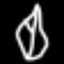
Label: leaf